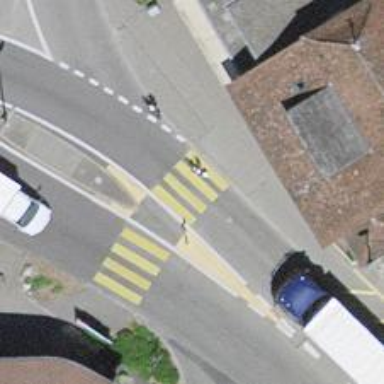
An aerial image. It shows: Marked crossing with visible markings.